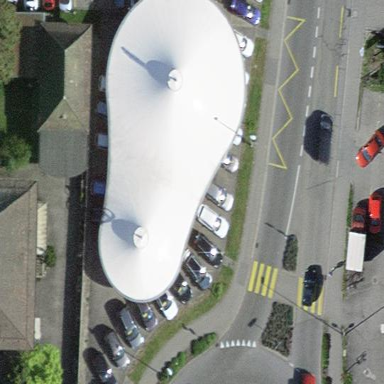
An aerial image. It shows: View of roof of building.